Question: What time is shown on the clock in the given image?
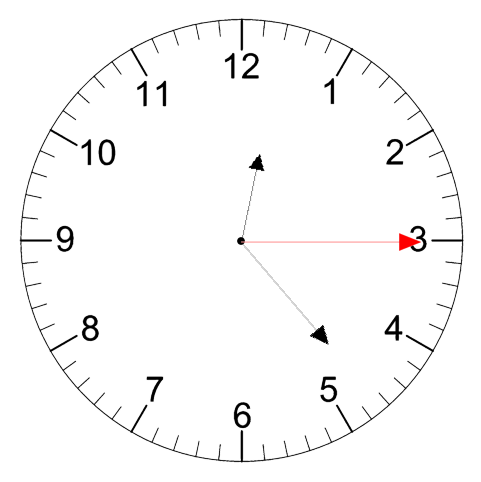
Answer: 12:23:15